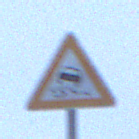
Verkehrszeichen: SchleuderOderRutschgefahr
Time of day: Midday
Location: Outdoor (Nature)
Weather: Overcast
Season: Winter
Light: Natural